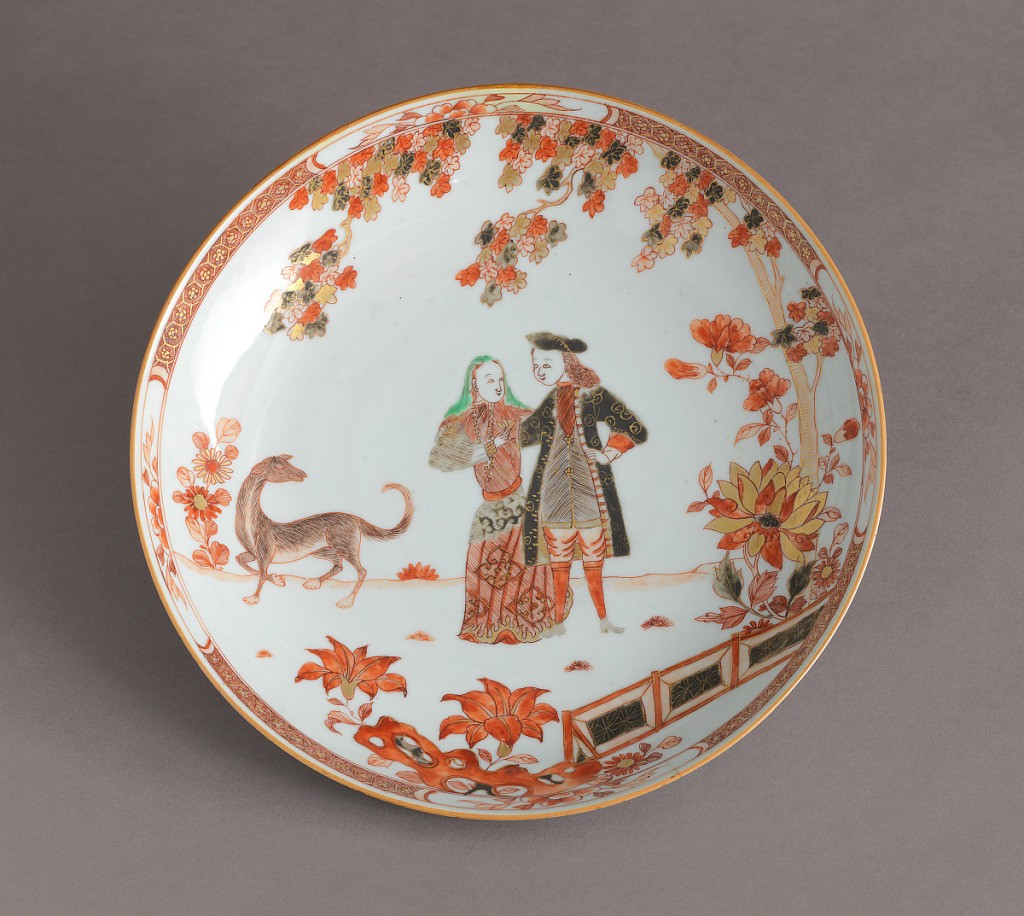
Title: Plate Depicting Hendrik Durven, Governor General of the Dutch East Indies (VOC), and His Wife
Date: ca. 1740
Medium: porcelain, vitreous enamel, gold
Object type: plate
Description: Flat concave dish, curved upturned sides, plain rim. Interior with floral and textile pattern border at rim; in red, black, and green enamel in center male and female European figures in a stylized landscape. At right a large tree with variegated leaves, in front a fence and stylized rock. To left, a dog and a small flowering plant. Horizon line bisects plate.